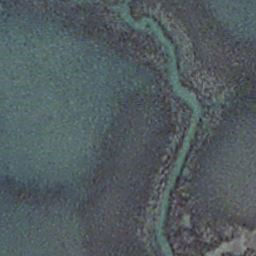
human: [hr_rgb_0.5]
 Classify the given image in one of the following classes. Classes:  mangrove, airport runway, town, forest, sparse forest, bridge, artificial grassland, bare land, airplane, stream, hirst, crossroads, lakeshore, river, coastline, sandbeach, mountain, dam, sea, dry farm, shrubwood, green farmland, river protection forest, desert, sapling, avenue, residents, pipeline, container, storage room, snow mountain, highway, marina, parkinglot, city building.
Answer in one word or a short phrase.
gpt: stream